Field crop: tomato
Growth stage: 1
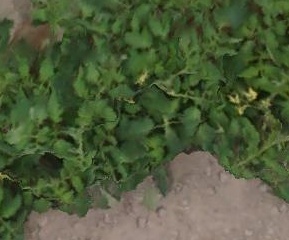
Species: tomato